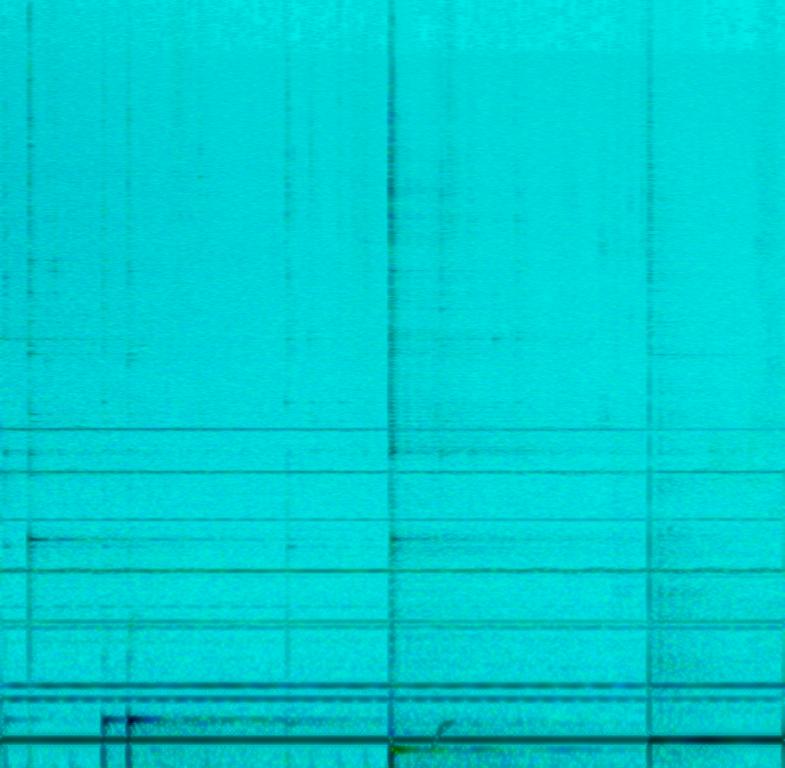
The low quality recording features an ambient song that consists of a wide echoing female vocal talking over resonating bowl tone and mellow percussion. It sounds passionate, percussive and hypnotic.